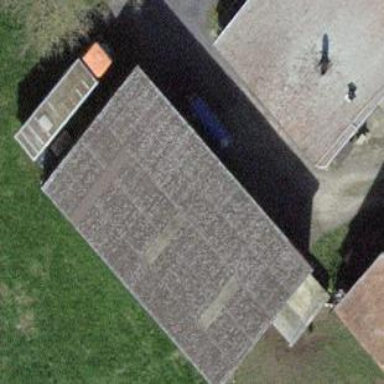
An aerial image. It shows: Farm auxiliary building.